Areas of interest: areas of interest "Dongguan Kuaiyi Foreign Economic Development Co., Ltd. Industrial Park"
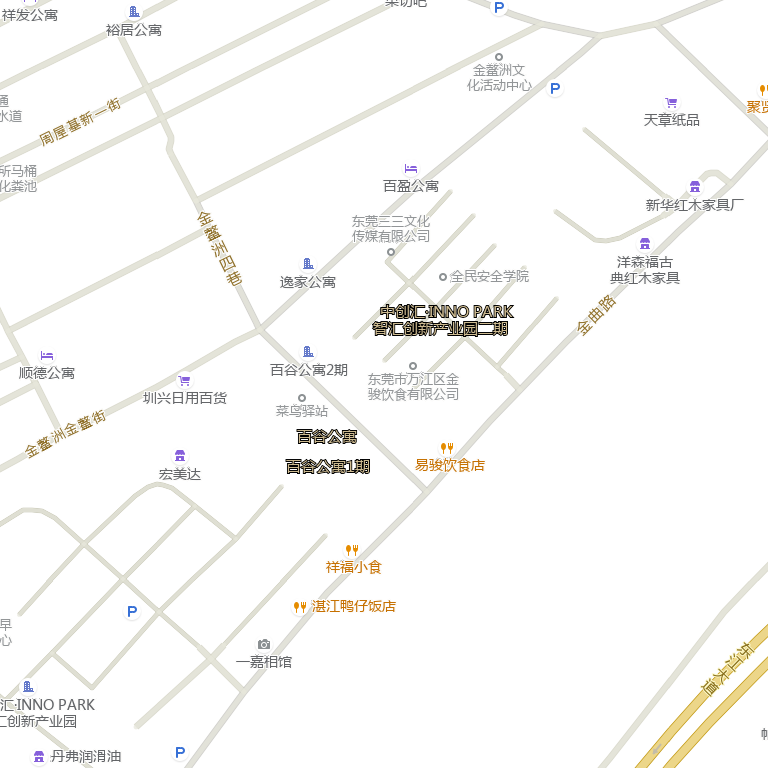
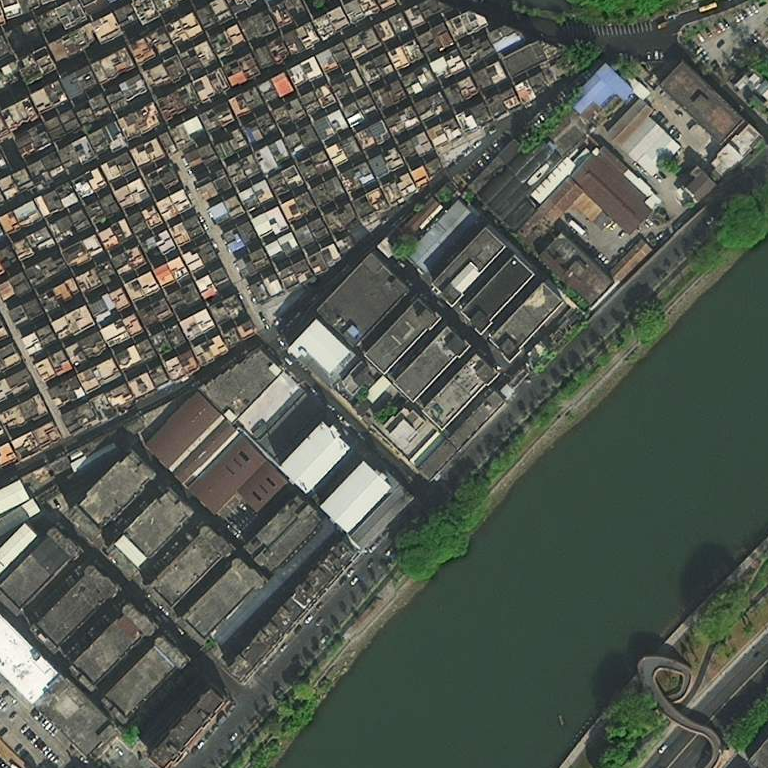